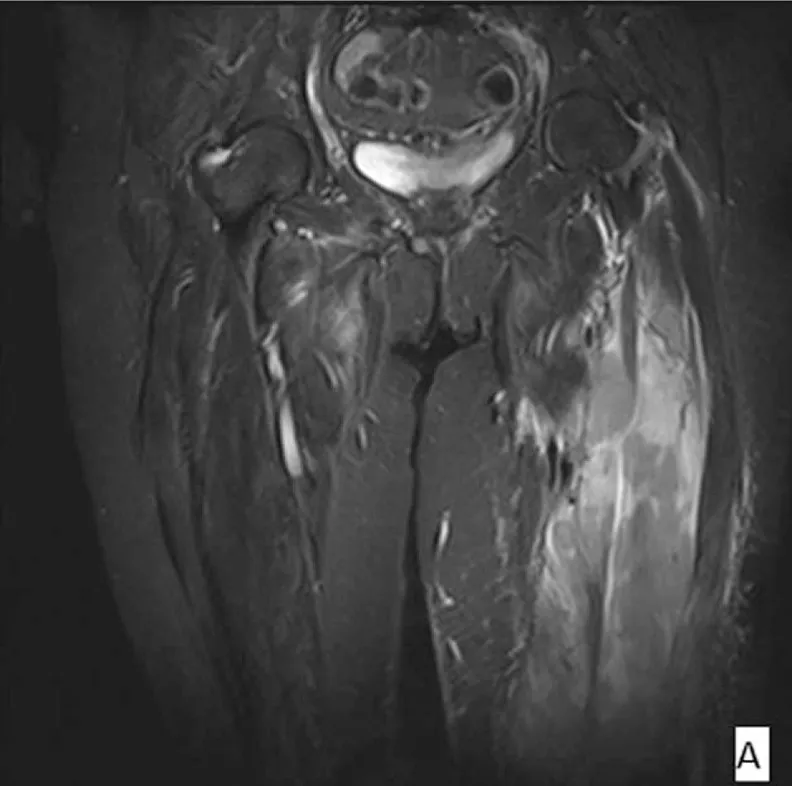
Coronal fat-suppressed T2-weighted image shows an infiltrating soft tissue mass of high signal intensity involving the anterior and lateral compartment of left femur and the internal adductor muscles of the right femur. Subcutaneous stranding is present.
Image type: radiology (mri)